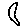
Label: moon